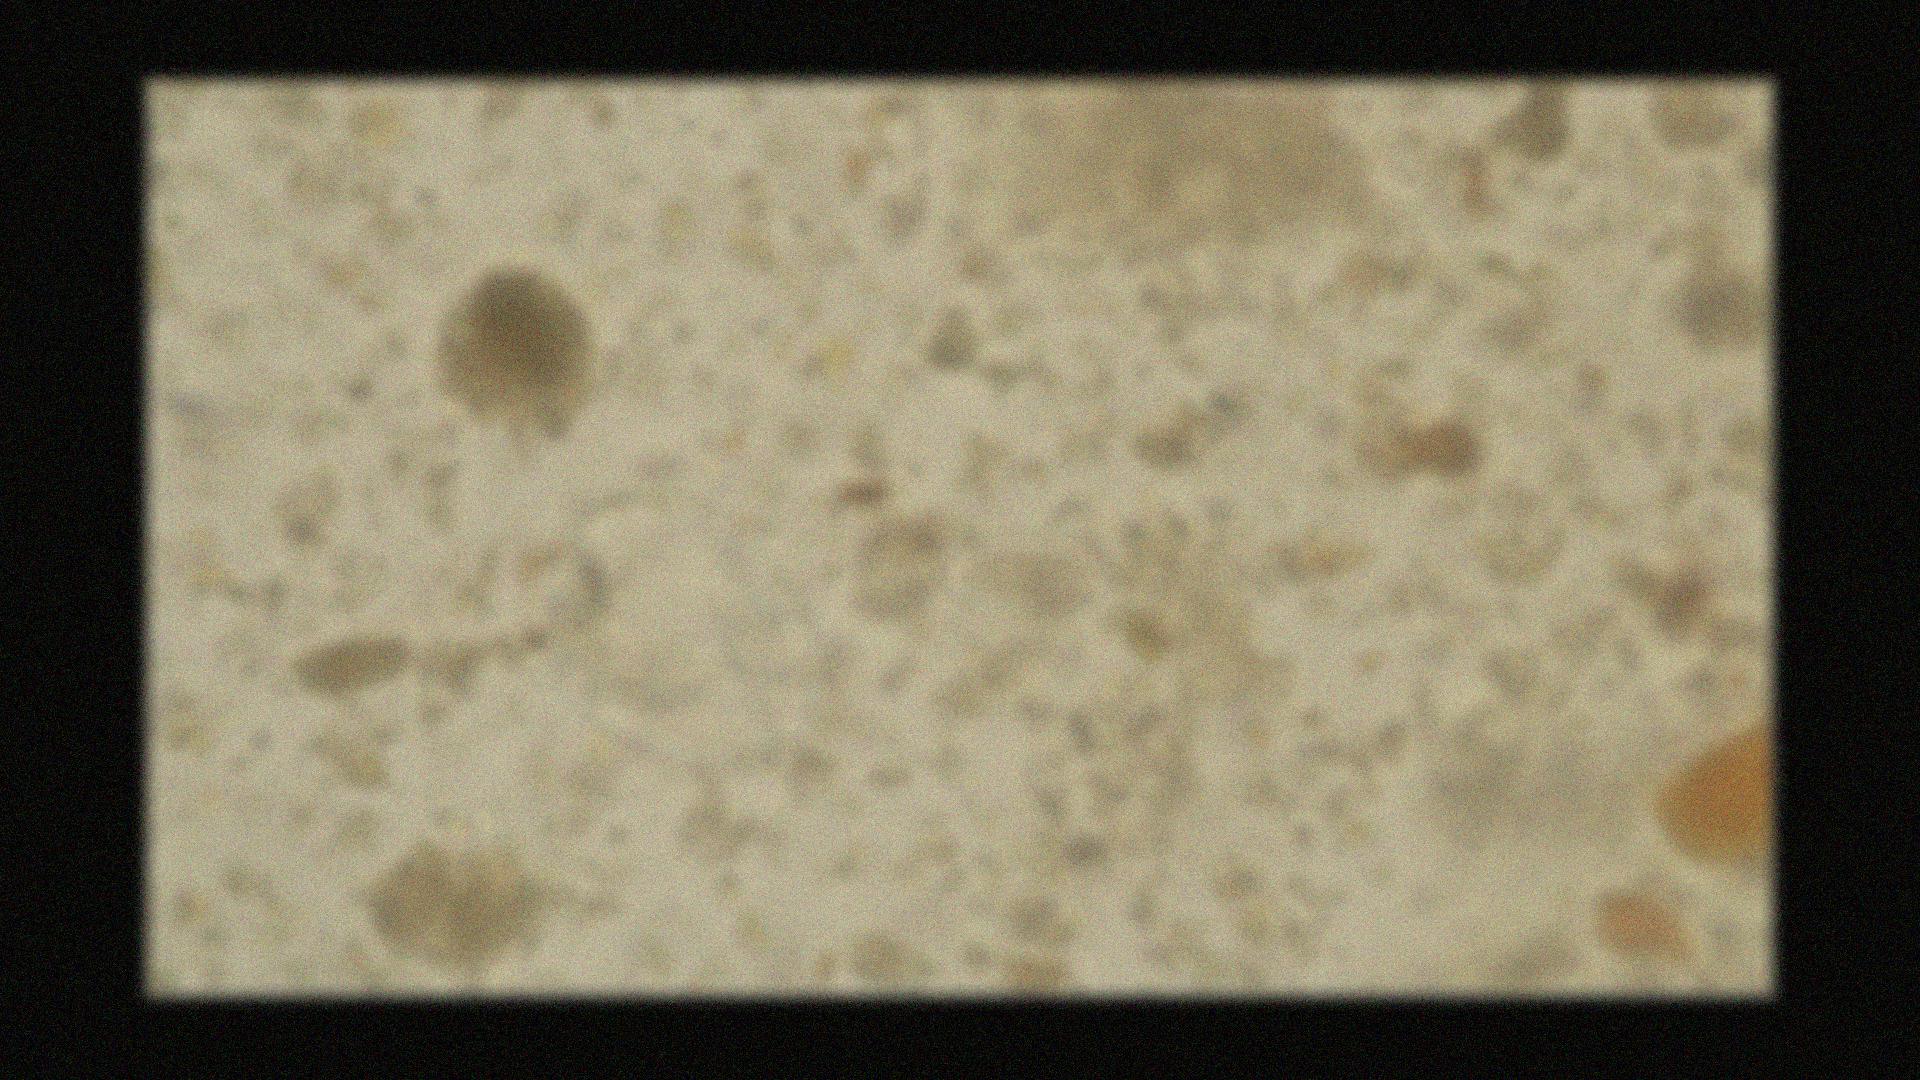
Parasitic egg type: Enterobius vermicularis